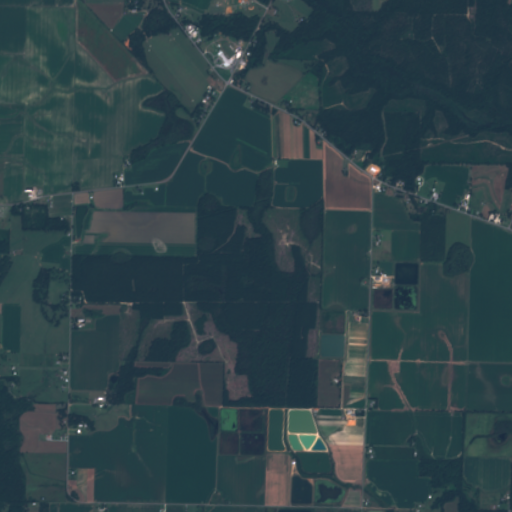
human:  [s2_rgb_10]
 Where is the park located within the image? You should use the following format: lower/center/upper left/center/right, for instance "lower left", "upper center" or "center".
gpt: The park is located in the center left of the image.
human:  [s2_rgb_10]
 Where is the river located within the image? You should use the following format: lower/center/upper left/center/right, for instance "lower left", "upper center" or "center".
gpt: The river is located in the lower of the image.
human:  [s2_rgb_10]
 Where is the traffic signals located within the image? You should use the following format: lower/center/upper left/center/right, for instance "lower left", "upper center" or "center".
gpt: The traffic signals is located in the upper center of the image.
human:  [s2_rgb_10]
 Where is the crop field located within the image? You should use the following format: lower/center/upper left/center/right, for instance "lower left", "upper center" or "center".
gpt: There is no crop field in the image.